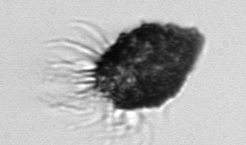
Label: Tintinnopsis